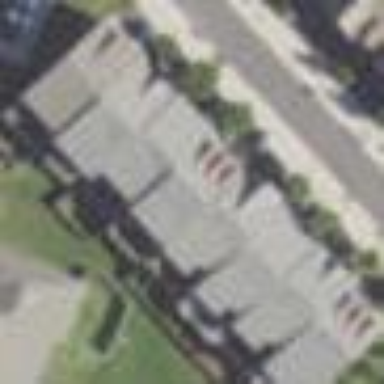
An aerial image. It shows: Terrace building.